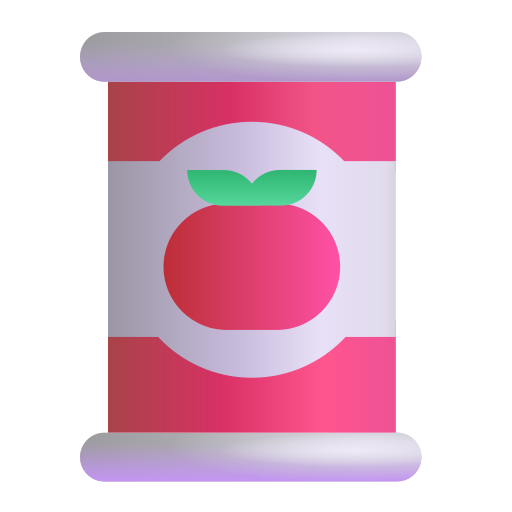
canned food color